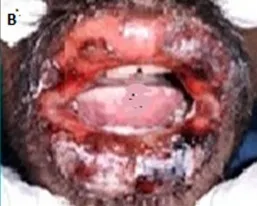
Series of pictures showing target lesions on extremities.
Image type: medical_photograph (other_medical_photograph)